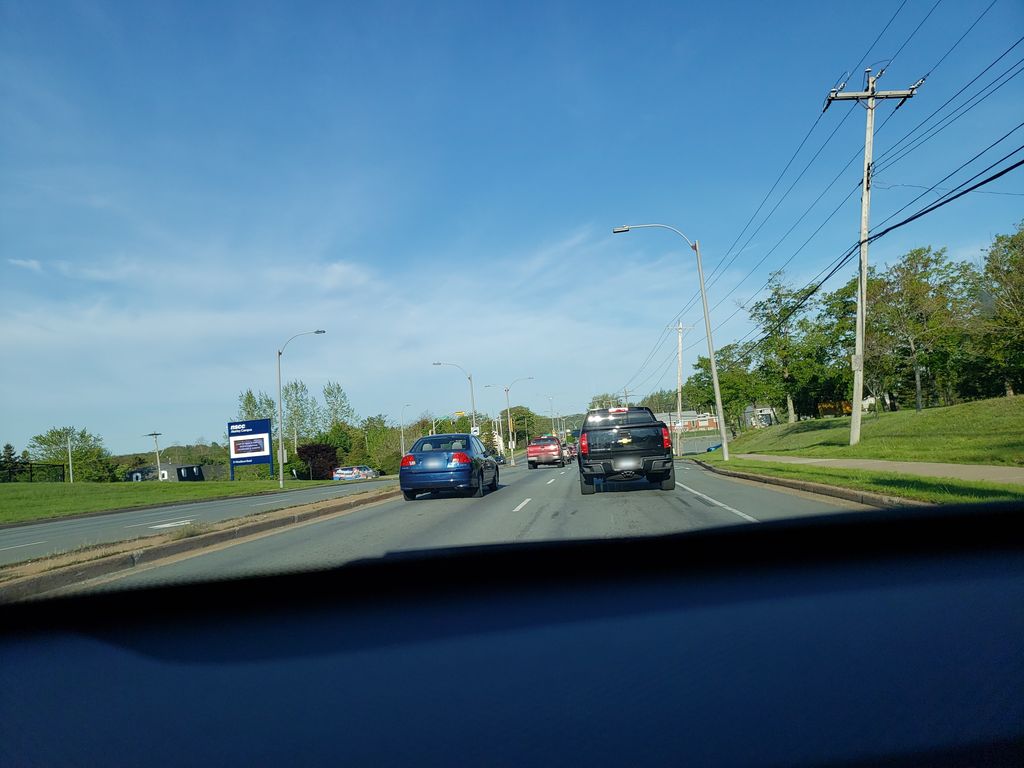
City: halifax